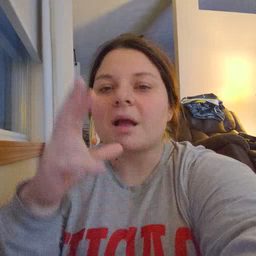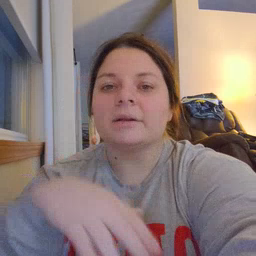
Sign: hen